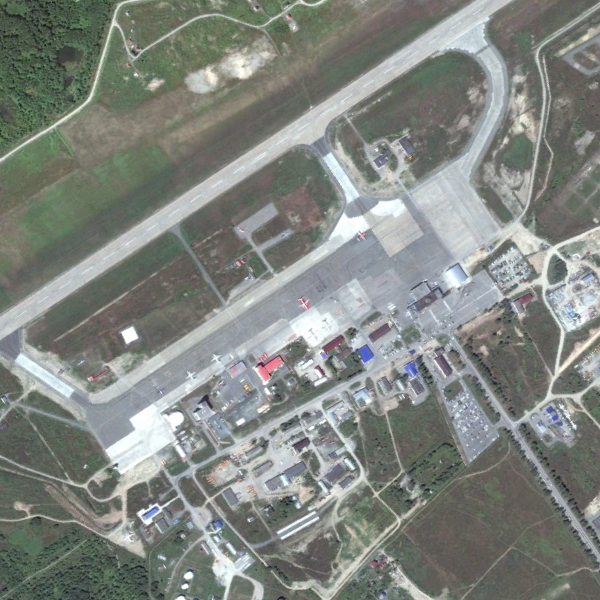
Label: Airport